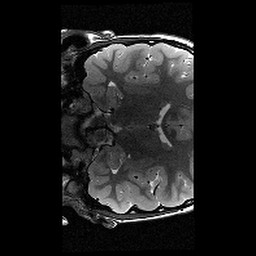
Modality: T2w
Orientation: coronal
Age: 10
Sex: male
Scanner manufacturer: siemens
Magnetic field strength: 3 T
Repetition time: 9.23 s
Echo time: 0.067 s